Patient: sex M, age 31
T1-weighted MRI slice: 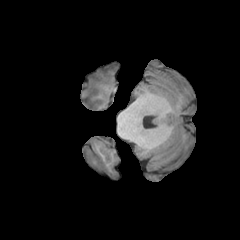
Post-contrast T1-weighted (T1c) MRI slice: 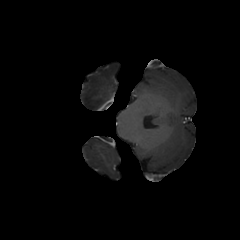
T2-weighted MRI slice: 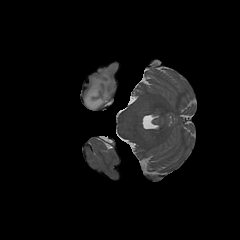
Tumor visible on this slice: yes
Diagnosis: Astrocytoma, IDH-mutant
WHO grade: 3